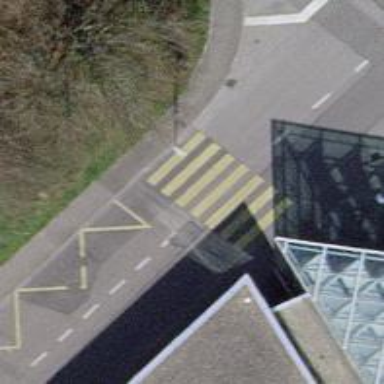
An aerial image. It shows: Marked crossing with zebra stripes on the road.